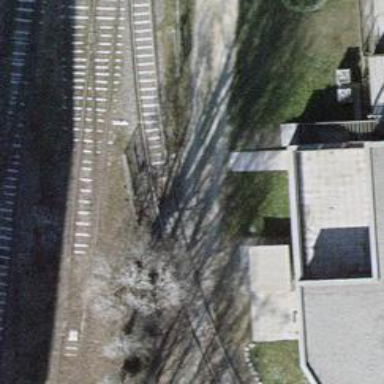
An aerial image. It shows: Driveway.